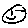
Label: smiley face